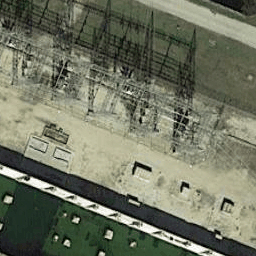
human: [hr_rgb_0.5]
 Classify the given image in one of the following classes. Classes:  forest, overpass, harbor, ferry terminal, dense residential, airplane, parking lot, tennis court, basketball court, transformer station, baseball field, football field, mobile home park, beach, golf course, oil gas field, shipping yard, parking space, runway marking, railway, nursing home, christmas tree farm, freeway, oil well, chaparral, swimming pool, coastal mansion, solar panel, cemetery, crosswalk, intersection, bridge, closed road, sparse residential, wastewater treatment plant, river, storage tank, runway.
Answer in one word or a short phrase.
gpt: transformer station